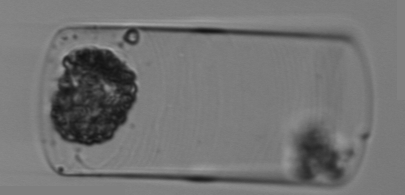
Label: Guinardia_flaccida